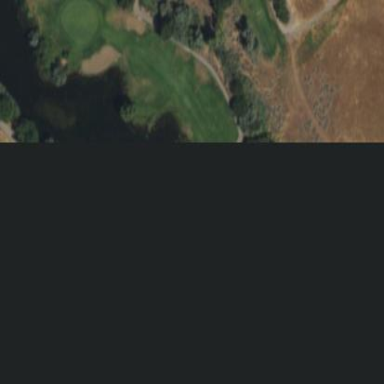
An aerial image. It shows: Area of rough grass used for golf.